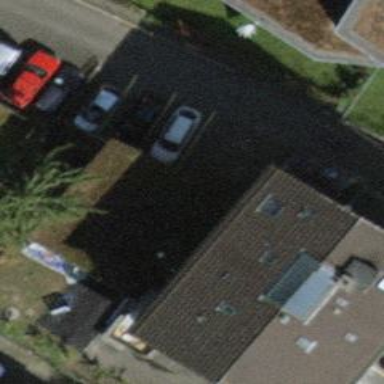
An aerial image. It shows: Pitched roof building.